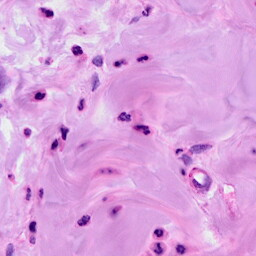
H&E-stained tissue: Breast